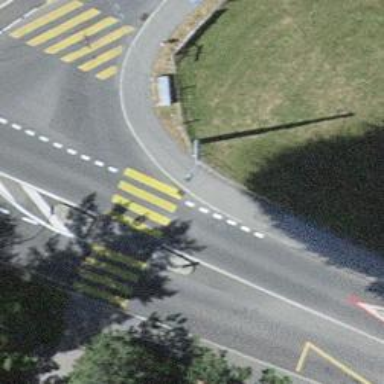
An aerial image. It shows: Pedestrian crossing with zebra markings on footway.